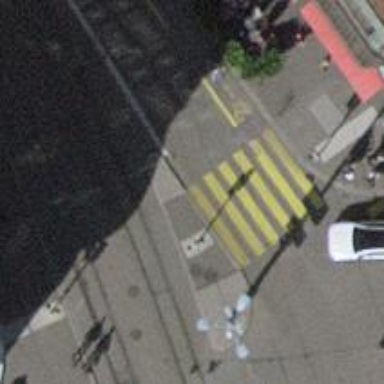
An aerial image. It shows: Footway with asphalt surface featuring zebra crossing.